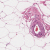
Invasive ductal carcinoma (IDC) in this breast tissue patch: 0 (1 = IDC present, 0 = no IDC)